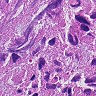
Metastatic tissue present: yes